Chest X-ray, AP view. Patient: 64 years old, sex M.
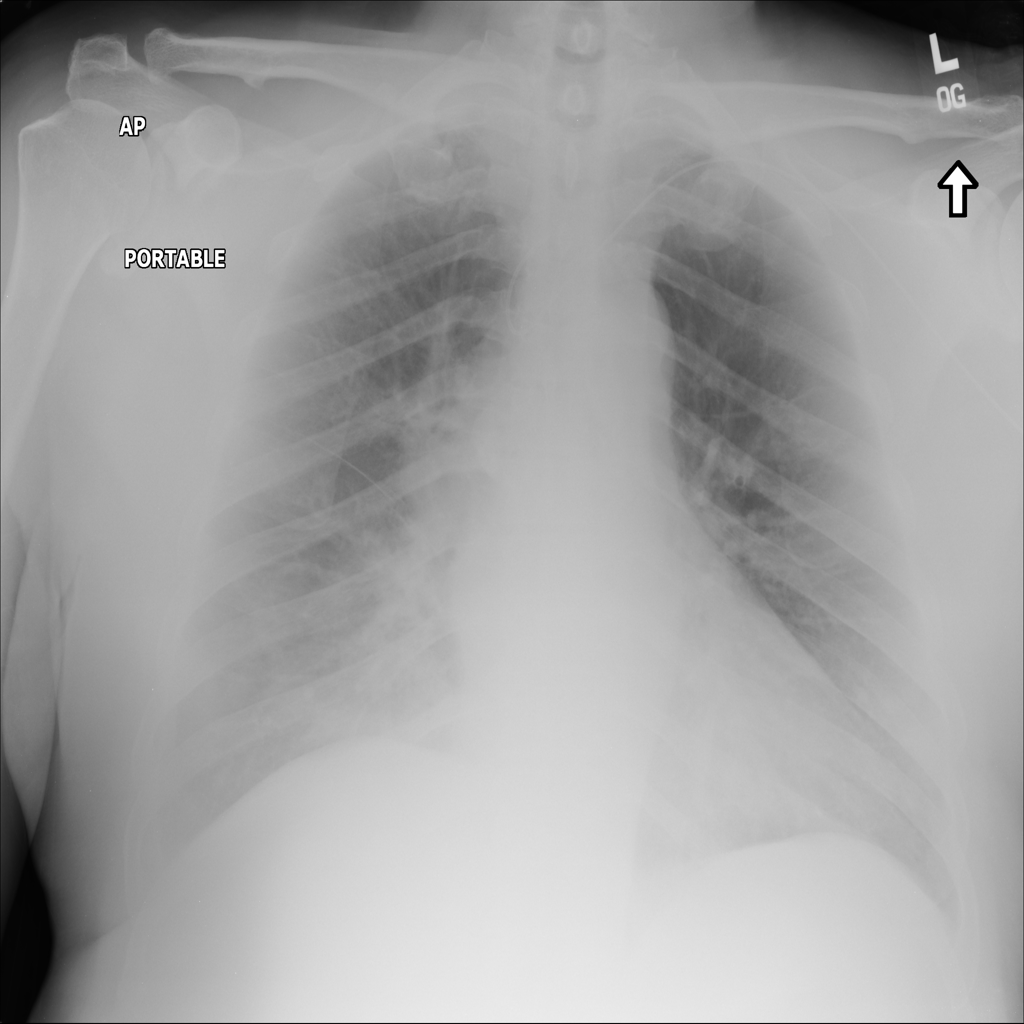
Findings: No Finding